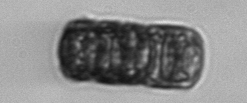
Label: Paralia_sulcata